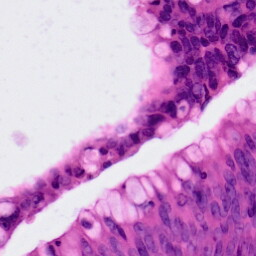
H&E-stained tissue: Colon